Field crop: maize
Growth stage: 2
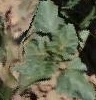
Species: datura